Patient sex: F
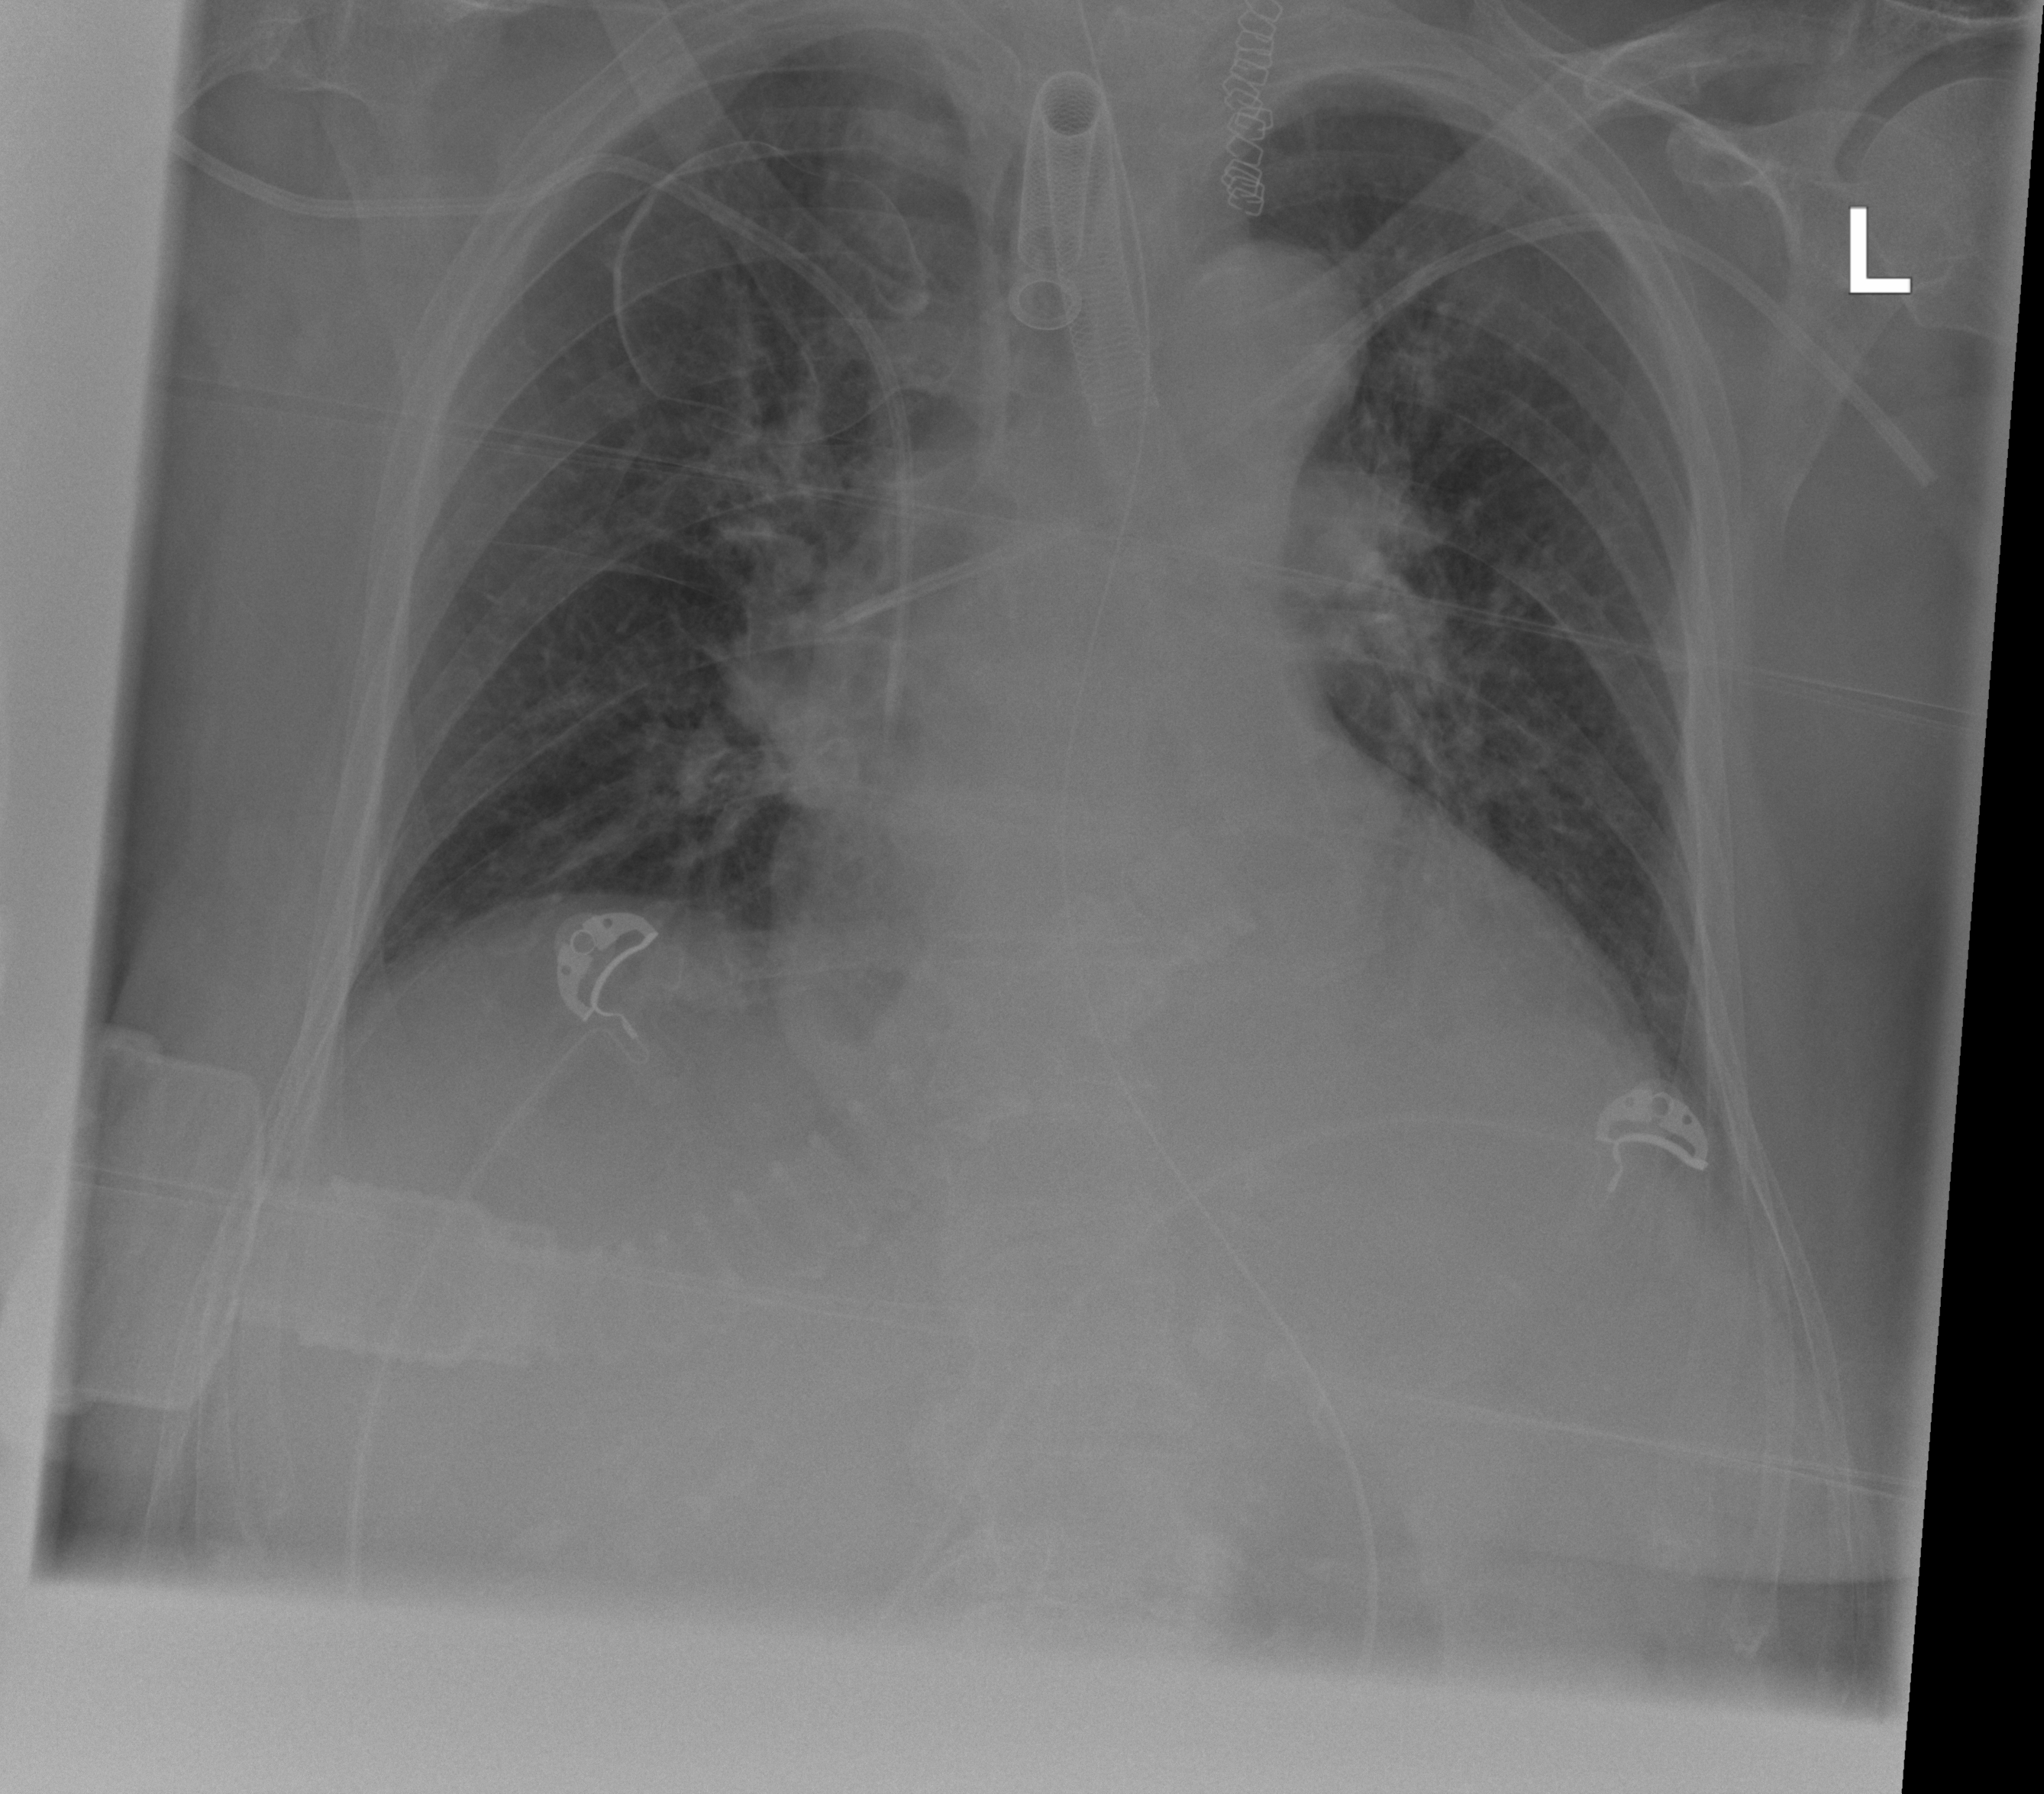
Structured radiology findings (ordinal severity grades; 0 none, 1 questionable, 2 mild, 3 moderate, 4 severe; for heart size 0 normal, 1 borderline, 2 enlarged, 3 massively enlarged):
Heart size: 2
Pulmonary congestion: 2
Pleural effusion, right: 2
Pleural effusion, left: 3
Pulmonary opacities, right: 0
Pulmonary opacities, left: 2
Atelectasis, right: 2
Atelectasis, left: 3